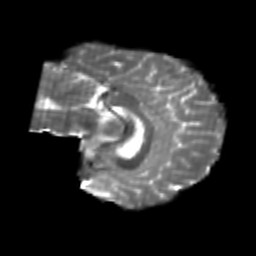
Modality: T2w
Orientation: sagittal
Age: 20
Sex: female
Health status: healthy
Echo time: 0.074 s